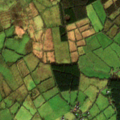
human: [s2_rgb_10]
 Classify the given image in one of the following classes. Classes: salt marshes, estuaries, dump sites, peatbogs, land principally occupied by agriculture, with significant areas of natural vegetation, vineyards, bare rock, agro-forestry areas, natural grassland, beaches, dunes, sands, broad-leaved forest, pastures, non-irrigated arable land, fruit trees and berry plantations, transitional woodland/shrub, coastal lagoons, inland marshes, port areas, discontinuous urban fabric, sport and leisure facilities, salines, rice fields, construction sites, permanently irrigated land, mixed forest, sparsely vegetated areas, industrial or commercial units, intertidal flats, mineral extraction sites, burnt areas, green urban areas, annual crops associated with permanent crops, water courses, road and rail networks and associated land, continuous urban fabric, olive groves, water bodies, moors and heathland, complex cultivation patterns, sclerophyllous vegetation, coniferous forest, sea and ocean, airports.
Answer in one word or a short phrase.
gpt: pastures, mixed forest, transitional woodland/shrub